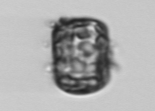
Label: Thalassiosira